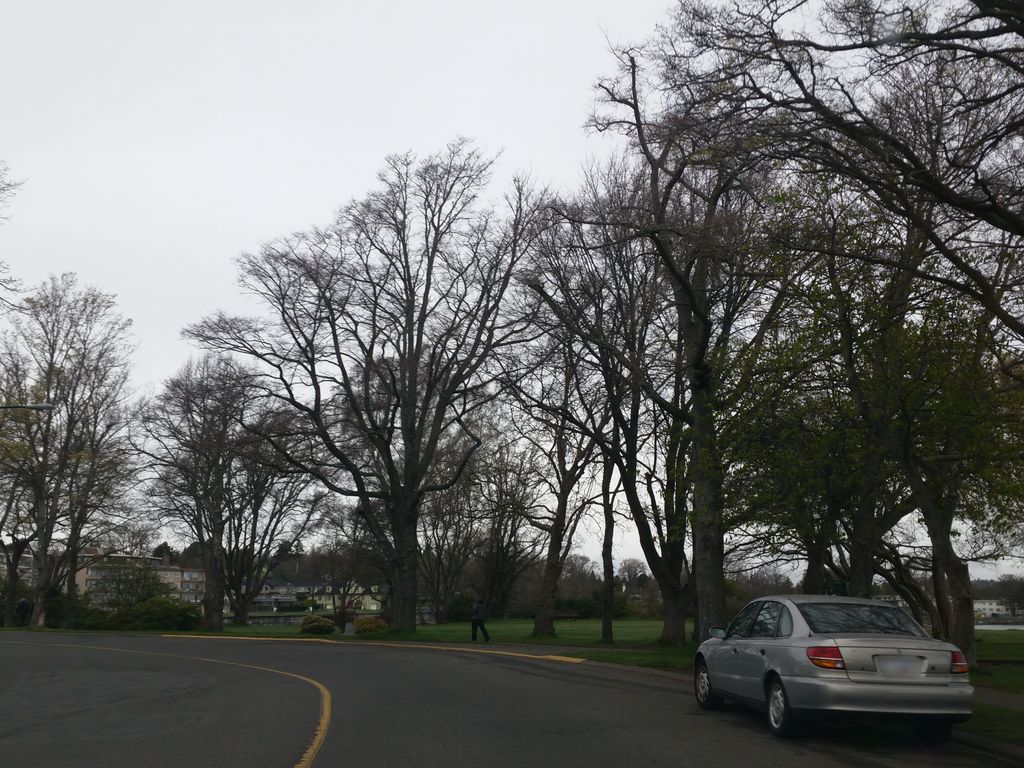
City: victoria